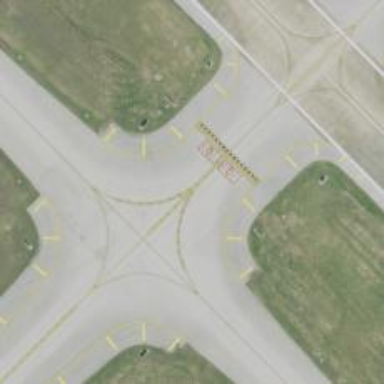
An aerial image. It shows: Image of taxiway at airport.